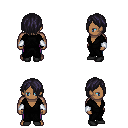
a pixel art fantasy rpg character, male body template, human, dark skin, gray robe, magenta pants, raven bangs hairstyle, white cloth bracers, black shoes, four views (front, back, left, right), 2x2 character sprite sheet, small pixel art, hard edges, no anti-aliasing